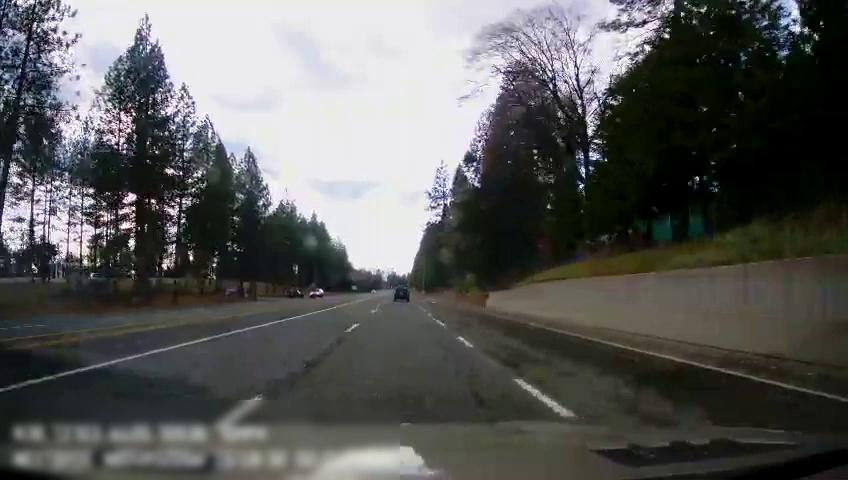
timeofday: Day
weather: Cloudy
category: Drivable Space
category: Vehicles | SUV
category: Vehicles | Car
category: Vehicles | SUV
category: Lanes | Opposite Lane
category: Lanes | Alternate Lane
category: Lanes | Alternate Lane
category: Lanes | Opposite Lane
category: Lanes | Current Lane
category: Lanes | Alternate Lane
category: Lanes | Alternate Lane
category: Traffic | Signs
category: Traffic | Signs